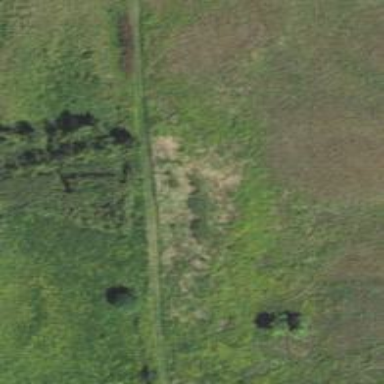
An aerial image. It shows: Bridleway.